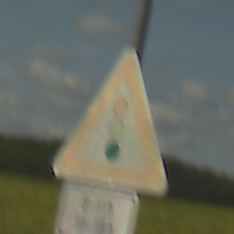
Verkehrszeichen: Lichtzeichenanlage
Zusatzzeichen unten: ZeitangabenOhneBeschraenkungAufWochentage2
Umgebung: Outdoor, RoadRail
Tageszeit: Midday
Wetter: PartlyCloudy
Licht: Natural
Jahreszeit: NotSpecified
Kontrast: HighContrast